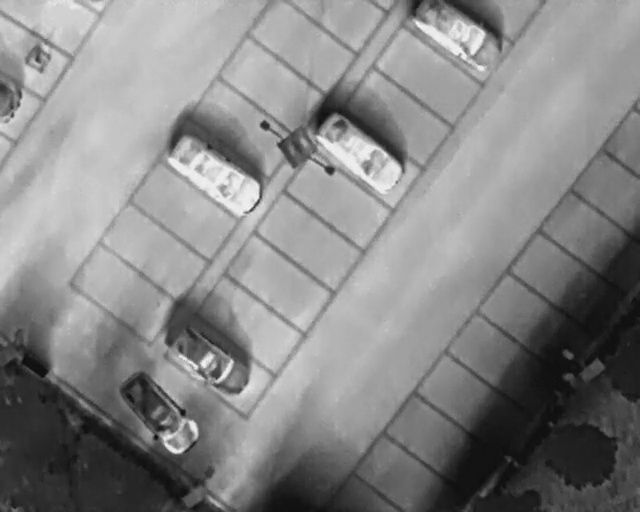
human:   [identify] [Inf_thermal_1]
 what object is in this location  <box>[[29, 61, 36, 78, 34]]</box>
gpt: <ref>1 large car at the bottom</ref>